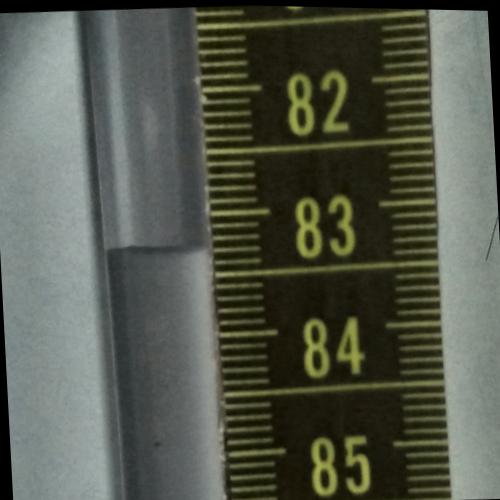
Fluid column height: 83.3 cm